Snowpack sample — Rabbit Ears Pass, Jackson County, Colorado, USA (12/17/25, 1:08 PM MST)
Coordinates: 40.387, -106.625
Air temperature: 34 °F
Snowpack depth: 46 cm
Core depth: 40 cm
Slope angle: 6°, slope face: 165°
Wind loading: medium
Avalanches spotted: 0
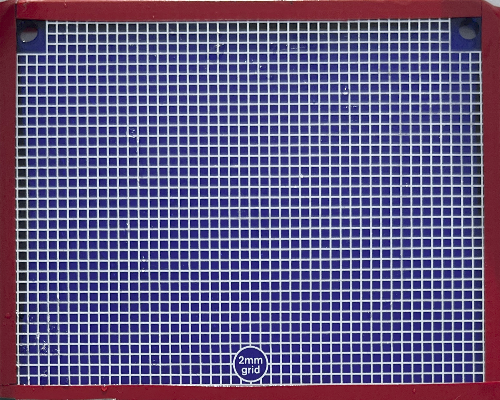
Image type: profile
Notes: No avalanches spotted nearby, although collected in a meadowy area with minimal risk on this face of the pass.